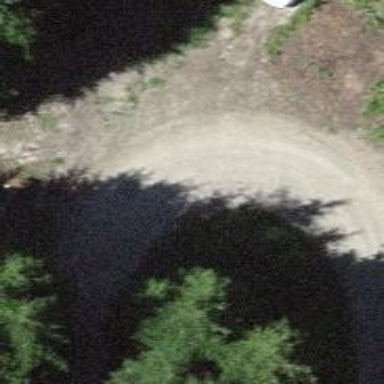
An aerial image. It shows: Well-maintained track road of grade 1.